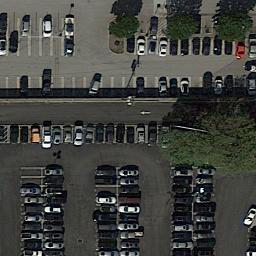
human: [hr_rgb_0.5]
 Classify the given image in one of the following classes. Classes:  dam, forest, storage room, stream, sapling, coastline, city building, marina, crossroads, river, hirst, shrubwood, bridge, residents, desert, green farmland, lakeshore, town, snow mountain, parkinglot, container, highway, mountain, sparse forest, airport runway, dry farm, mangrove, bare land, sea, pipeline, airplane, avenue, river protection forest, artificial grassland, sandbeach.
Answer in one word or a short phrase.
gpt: parkinglot